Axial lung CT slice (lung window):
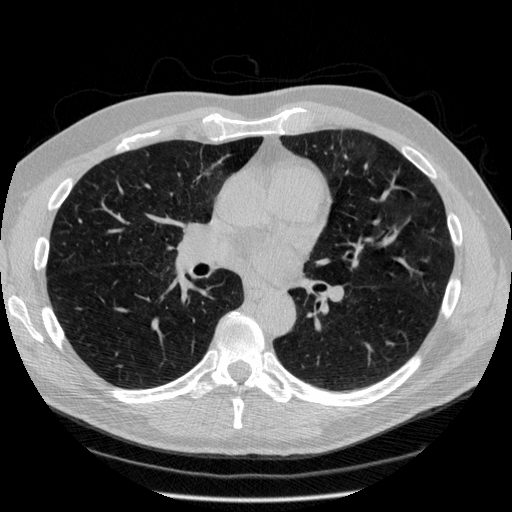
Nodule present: no